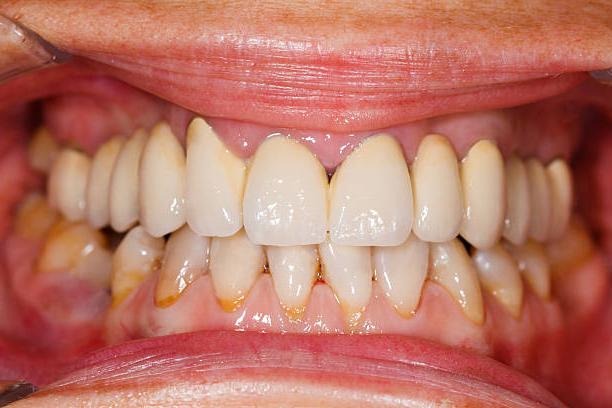
Condition: Calculus